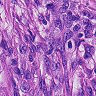
Metastatic tissue present: yes